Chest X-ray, PA view. Patient: 47 years old, sex F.
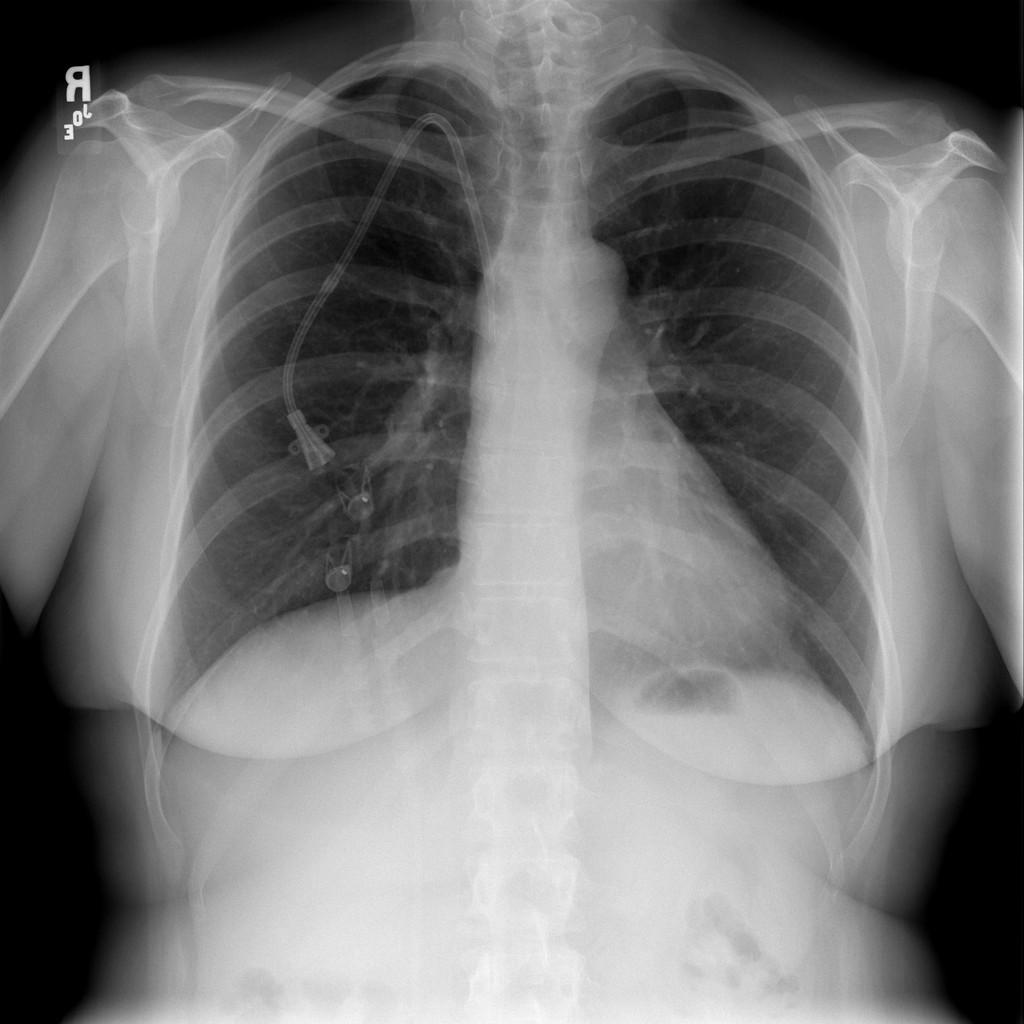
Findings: Infiltration